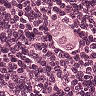
Metastatic tissue present: yes